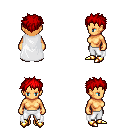
a pixel art fantasy rpg character, female body template, human, tanned skin, white cape, white pants, red bedhead hairstyle, gold boots, four views (front, back, left, right), 2x2 character sprite sheet, small pixel art, hard edges, no anti-aliasing